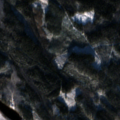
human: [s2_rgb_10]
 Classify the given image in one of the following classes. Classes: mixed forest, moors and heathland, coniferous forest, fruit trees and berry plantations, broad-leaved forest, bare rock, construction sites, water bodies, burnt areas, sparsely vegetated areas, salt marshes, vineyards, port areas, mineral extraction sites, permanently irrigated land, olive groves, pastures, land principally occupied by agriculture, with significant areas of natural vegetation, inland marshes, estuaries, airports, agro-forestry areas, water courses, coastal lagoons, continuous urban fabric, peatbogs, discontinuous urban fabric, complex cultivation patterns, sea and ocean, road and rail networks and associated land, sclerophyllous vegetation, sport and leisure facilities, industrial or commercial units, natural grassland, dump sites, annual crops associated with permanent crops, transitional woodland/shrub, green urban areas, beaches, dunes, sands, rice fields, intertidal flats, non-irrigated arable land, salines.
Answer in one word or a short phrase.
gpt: non-irrigated arable land, coniferous forest, mixed forest, water bodies